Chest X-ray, AP view. Patient: 18 years old, sex F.
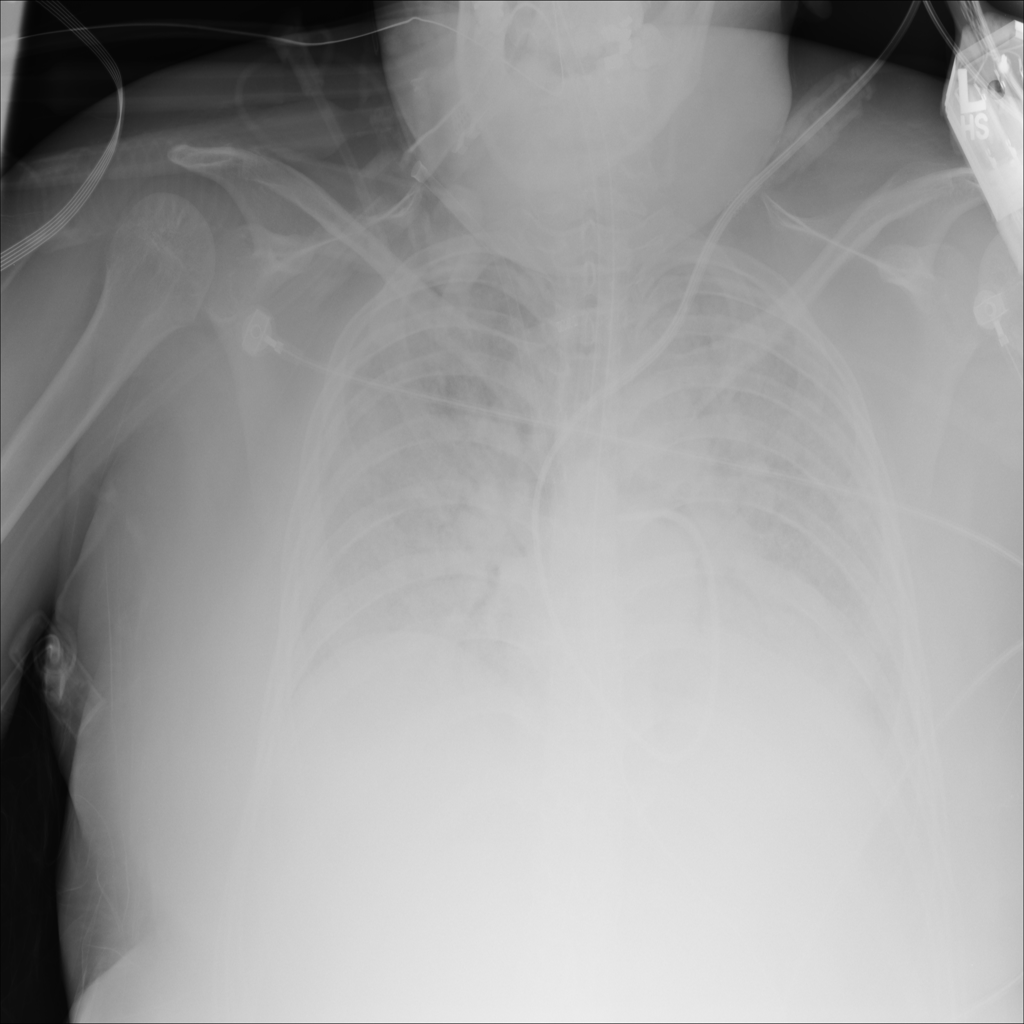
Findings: No Finding